Question: Here is the code:
'''
cmbVegas.Items.AddRange((VegasPegasusCourseObject[])convertableCourses.ToArray());
cmbVegas.DisplayMember = "VegasCourseName";
cmbVegas.ValueMember = "CourseMapID";
'''
convertableCourses is a 'List<VegasPegasusCourseObject>'
This is where I am getting the List from:
'''
public List<VegasPegasusCourseObject> GetConvertedCourses()
{
using (PanamaDataContext db = new PanamaDataContext())
{
IQueryable<VegasPegasusCourseObject> vegasCourses = from cm in db.VegasToPegasusCourseMaps
join c in db.Courses on cm.VegasCourseID equals c.CourseID
join cp in db.Courses on cm.PegasusCourseID equals cp.CourseID
select new VegasPegasusCourseObject
{
CourseMapID = cm.VPCMapID,
VegasCourseName = c.CourseName,
VegasCourseID = cm.VegasCourseID,
PegasusCourseID = cm.PegasusCourseID,
PegasusCourseName = cp.CourseName
};
return vegasCourses.ToList();
}
}
'''
Here is the obj def:
'''
class VegasPegasusCourseObject
{
public int CourseMapID;
public string VegasCourseName;
public int VegasCourseID;
public string PegasusCourseName;
public int PegasusCourseID;
}
'''
However when I fire this baby up this is all I am getting:

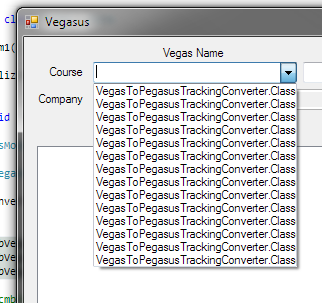
Answer: As per the comments above, the issue is due to the fact that "VegasCourseName" has been written as a field, not a property. Therefore, the 'ToString' implementation has been shown instead.
Use a property instead:
'''
class VegasPegasusCourseObject
{
public string VegasCourseName { get; set;}
}
'''